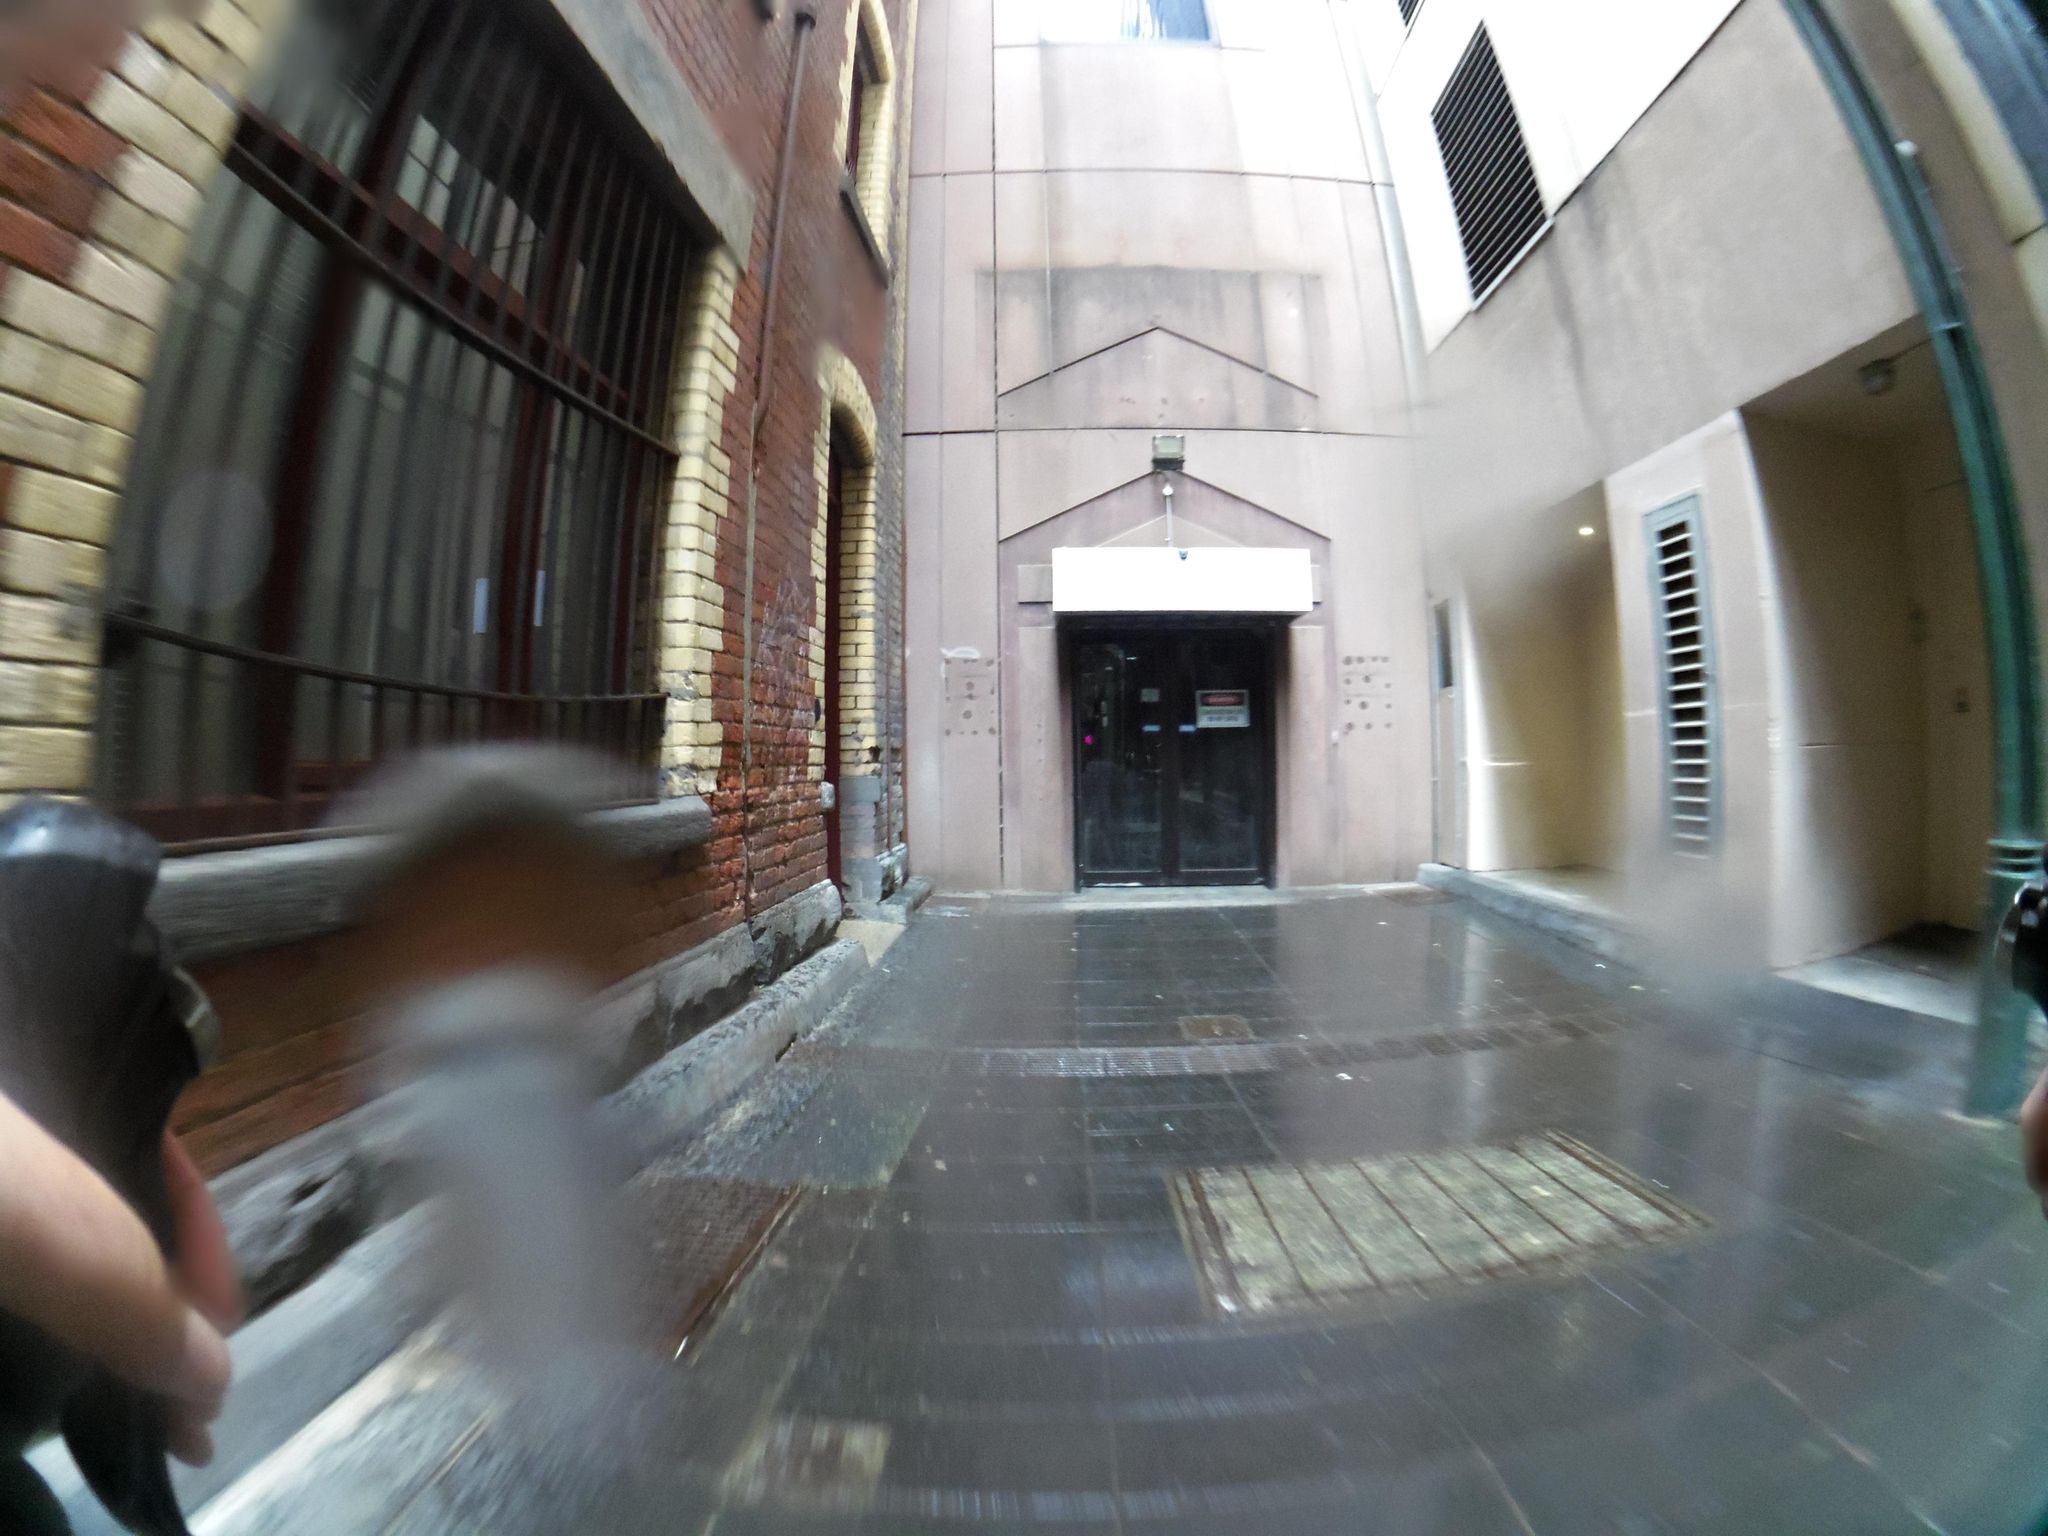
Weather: snowy
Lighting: day
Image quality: slightly poor
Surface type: walking surface
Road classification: footway, corridor, pedestrian
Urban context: urban centre
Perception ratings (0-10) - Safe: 3, Lively: 8.14, Beautiful: 3.54, Boring: 6.98, Depressing: 2.38, Wealthy: 6.61